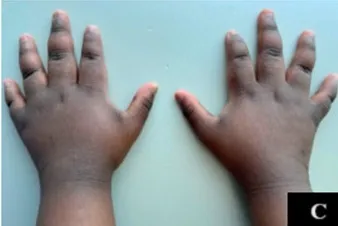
Brachydactyly, tapered fingers, clinodactyly of the 5th finger.
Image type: medical_photograph (skin_photograph)